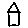
Label: house